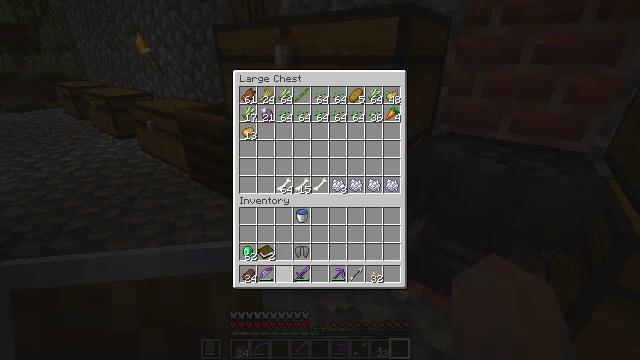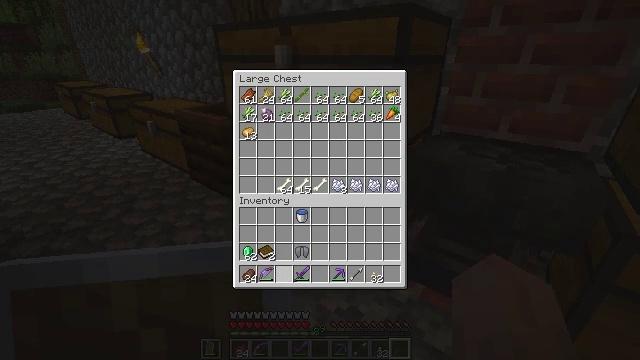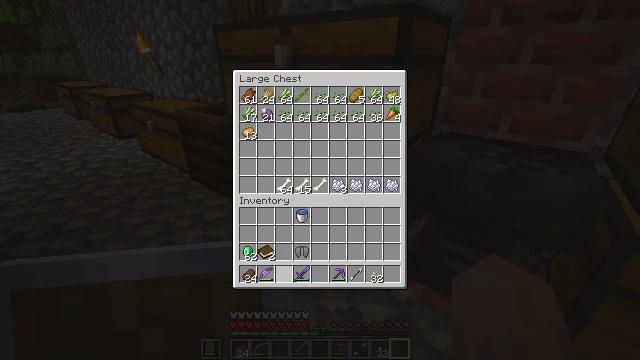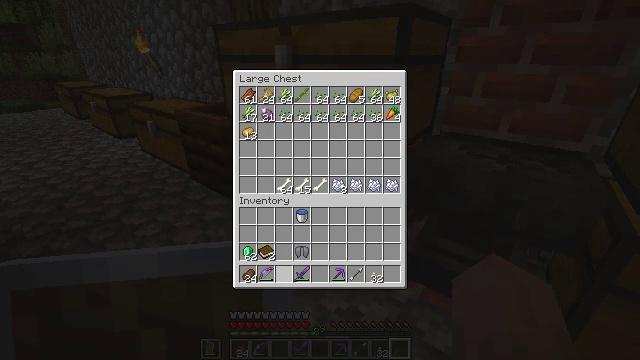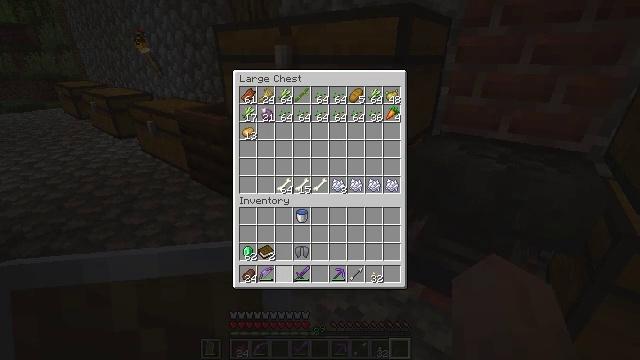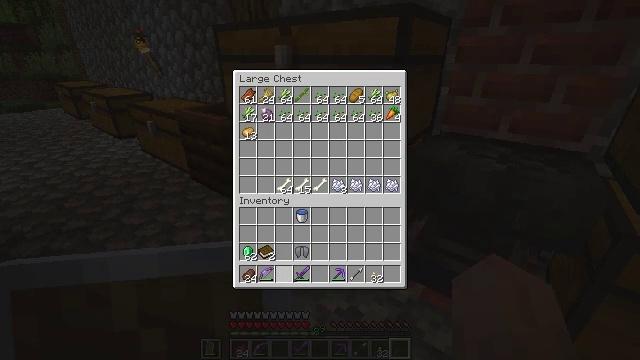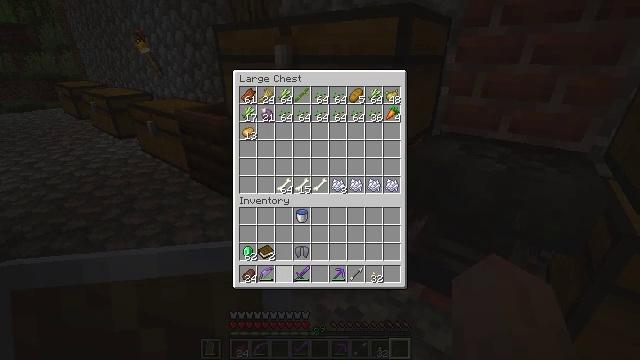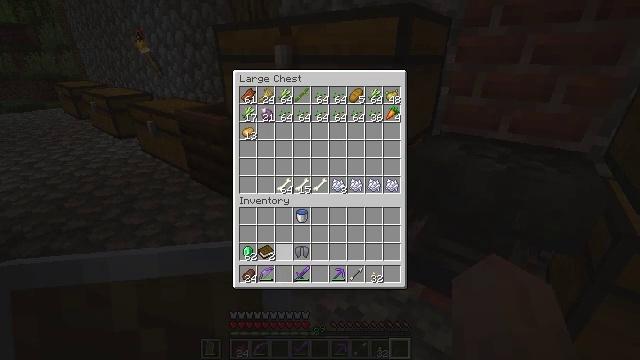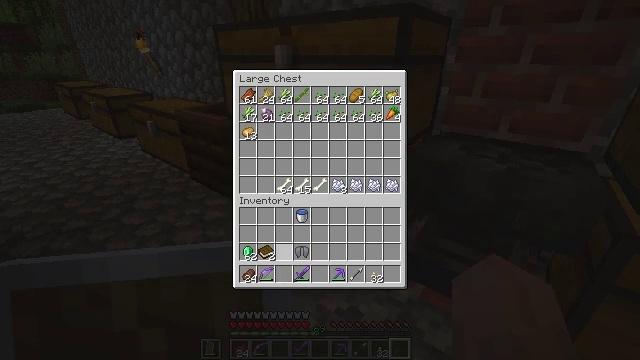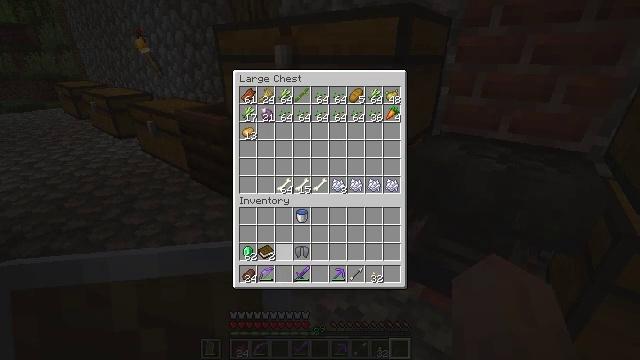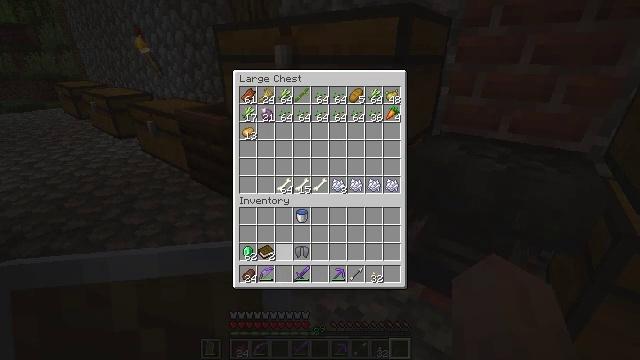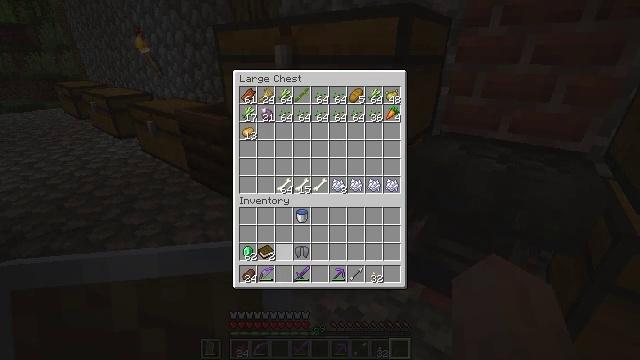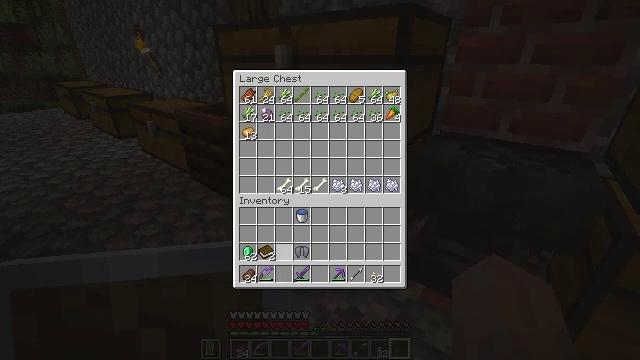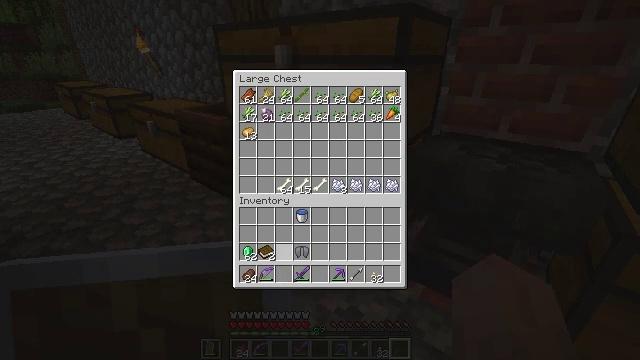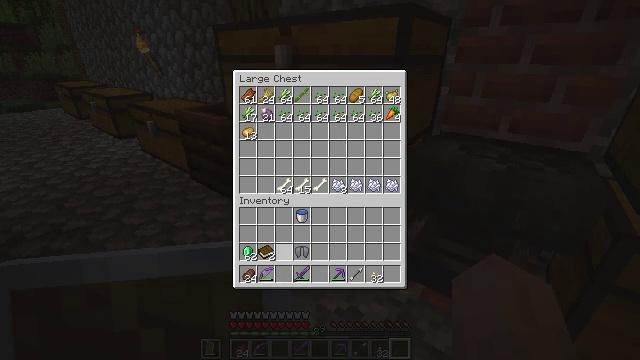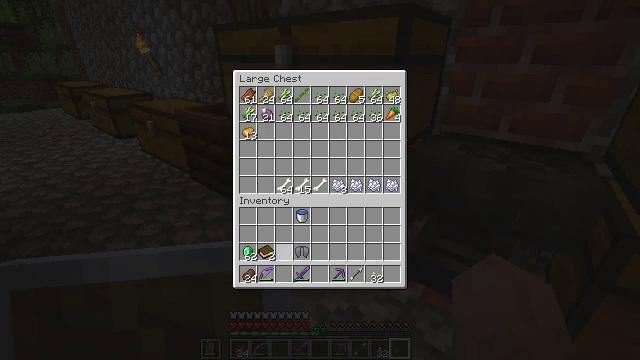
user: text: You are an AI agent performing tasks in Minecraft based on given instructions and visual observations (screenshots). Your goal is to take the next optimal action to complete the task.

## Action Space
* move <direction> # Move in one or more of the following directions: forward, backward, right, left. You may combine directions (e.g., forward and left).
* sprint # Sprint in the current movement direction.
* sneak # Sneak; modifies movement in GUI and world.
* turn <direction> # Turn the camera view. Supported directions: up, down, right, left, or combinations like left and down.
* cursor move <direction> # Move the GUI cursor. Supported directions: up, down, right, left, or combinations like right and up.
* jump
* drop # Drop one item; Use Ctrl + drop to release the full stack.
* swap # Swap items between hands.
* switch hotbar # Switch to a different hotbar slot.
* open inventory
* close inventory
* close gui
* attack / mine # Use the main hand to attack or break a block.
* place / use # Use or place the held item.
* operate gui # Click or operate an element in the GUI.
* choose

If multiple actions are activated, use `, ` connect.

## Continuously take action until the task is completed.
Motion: motion action
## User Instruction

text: Combine a book with experience levels to craft an enchanted book.
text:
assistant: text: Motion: sneak
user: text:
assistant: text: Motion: sneak
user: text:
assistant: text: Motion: sneak
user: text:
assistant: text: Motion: sneak
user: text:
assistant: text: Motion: sneak
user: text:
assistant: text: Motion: sneak
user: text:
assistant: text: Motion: sneak
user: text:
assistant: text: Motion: no_op
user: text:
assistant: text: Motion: no_op
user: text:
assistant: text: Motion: no_op
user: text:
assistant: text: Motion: no_op
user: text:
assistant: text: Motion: no_op
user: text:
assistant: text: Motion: no_op
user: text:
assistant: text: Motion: no_op
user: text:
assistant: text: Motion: no_op
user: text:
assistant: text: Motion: turn right and up
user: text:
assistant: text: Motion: no_op
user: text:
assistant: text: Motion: no_op
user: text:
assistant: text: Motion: no_op
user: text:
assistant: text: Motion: no_op
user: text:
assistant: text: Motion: no_op
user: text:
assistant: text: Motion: no_op
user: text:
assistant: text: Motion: no_op
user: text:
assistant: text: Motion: no_op
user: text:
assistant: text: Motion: no_op
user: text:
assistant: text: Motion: no_op
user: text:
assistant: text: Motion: no_op
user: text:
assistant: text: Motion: no_op
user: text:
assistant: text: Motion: no_op
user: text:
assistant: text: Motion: open inventory